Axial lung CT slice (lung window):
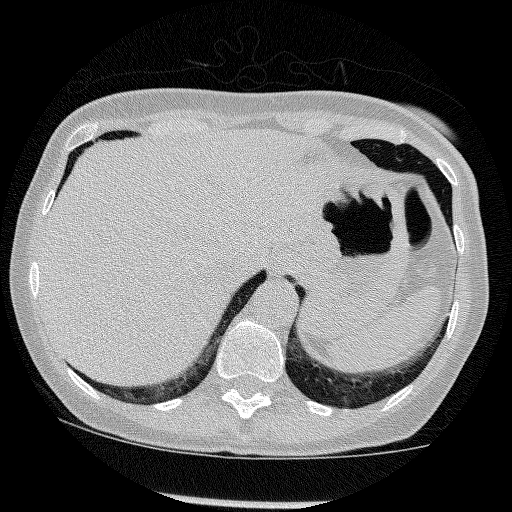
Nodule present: no